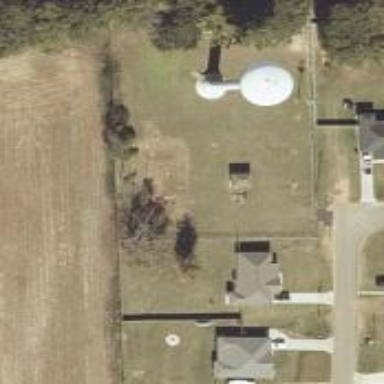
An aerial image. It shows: Water tower that is man-made.